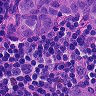
Metastatic tissue present: yes